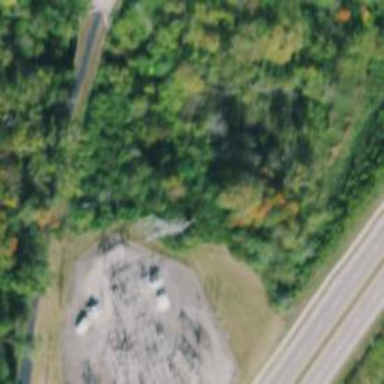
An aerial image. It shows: Lattice structure tower used for power transmission.